Question: I have a path of some program (for example explorer), how can I get program icon, convert it to png/jpeg and then display in PictureBox?
I have something like this:
'''
string filePath = "C:\myfile.exe";
Icon TheIcon = IconFromFilePath(filePath);
if (TheIcon != null) {
// But then I don't know what to do...
}
public Icon IconFromFilePath(string filePath){
Icon programicon = null;
try {
programicon = Icon.ExtractAssociatedIcon(filePath);
}
catch { }
return programicon;
}
'''
I found something similar <URL>. Here is the icon. How I can create 32-bit icon?

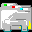
Answer: The code is surprisingly simple if you know where to look. Start with the <URL>, since that's fundamentally what you're after here.
If you browse its methods, you'll come across a very interesting looking <URL>. That accepts a single string parameter that specifies the path to a file containing an icon, such as an executable file.
So that gives you an 'Icon' object, now you just need to display it in a PictureBox. You don't have to convert it to a PNG or JPEG, a bitmap works fine. And there's a built-in member function for that: <URL>.
Assigning the new bitmap to the <URL> property is all you need to do to display it.